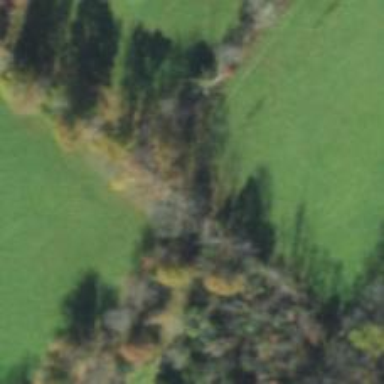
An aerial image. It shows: Row of trees in natural setting.